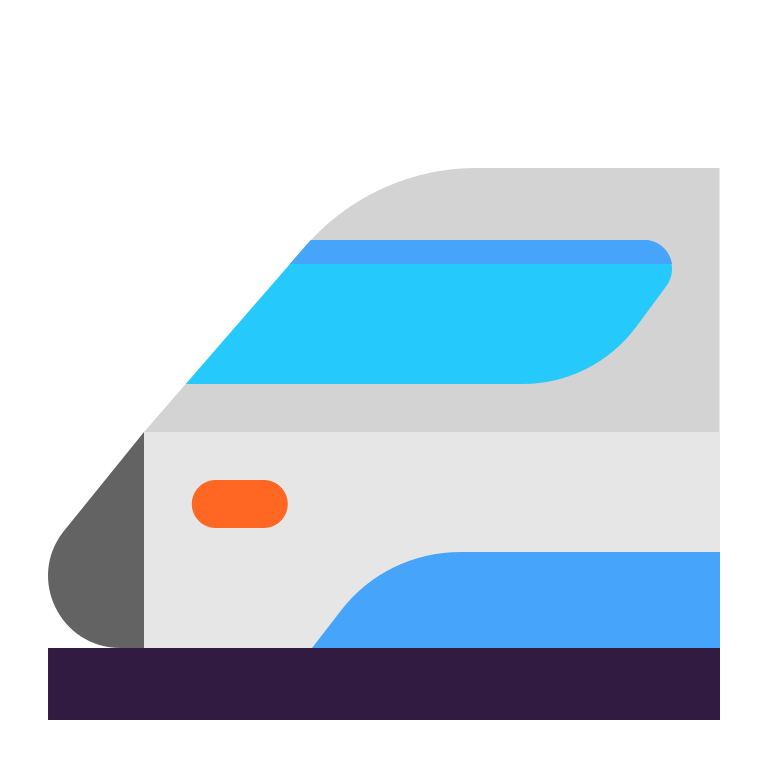
bullet train flat